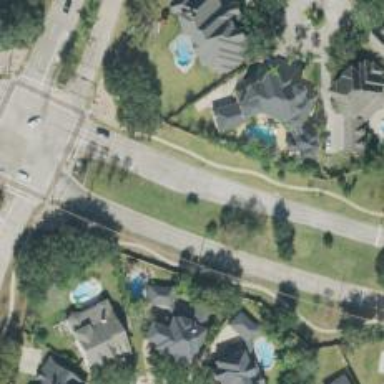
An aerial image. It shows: Secondary road.